Question: I have source code of a iOS game built in cocos2d and working on reskinning it.
Optimized sprite sheets are made by <URL> which are generated by script and are taken from .plist file.

While reskining app, i have replaced these images from the app folder,but after running app older images displayed in app.
Normal images (which are not optimised via TexturePacker) such as background , icon files are reflecting properly.
Also while compiling app i am getting following error but app runs displaying older images: :
'''
/WORK/App_Name/PackTextures.sh: line 12: /usr/local/bin/TexturePacker:
No such file or directory
/WORK/App_Name/PackTextures.sh: line 19: /usr/local/bin/TexturePacker:
No such file or directory
/WORK/App_Name/PackTextures.sh: line 26: /usr/local/bin/TexturePacker:
No such file or directory
'''
file "PackTextures.sh" is present in mentioned directory.
My question is:
How to replace images used by TexturePacker or ?
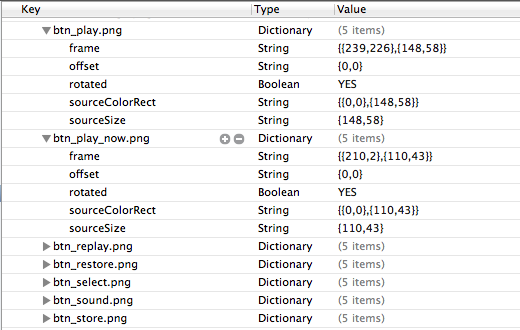
Answer: It doesn't say your script is missing, it tells you that there is no program 'TexturePacker' in the '/usr/local/bin' folder:
'''
/usr/local/bin/TexturePacker: No such file or directory
'''
You may on occasion have to delete the app from the device/simulator to force Xcode to transfer the entire app. Sometimes Xcode just doesn't catch up replacing all assets, though if I remember correctly this is mostly related to deleting files from the app.